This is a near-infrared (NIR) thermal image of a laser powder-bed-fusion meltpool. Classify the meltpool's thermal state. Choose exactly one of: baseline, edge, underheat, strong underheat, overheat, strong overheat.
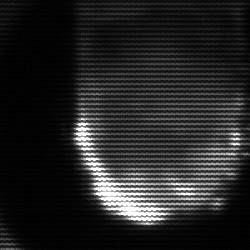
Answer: baseline